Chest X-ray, PA view. Patient: 62 years old, sex F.
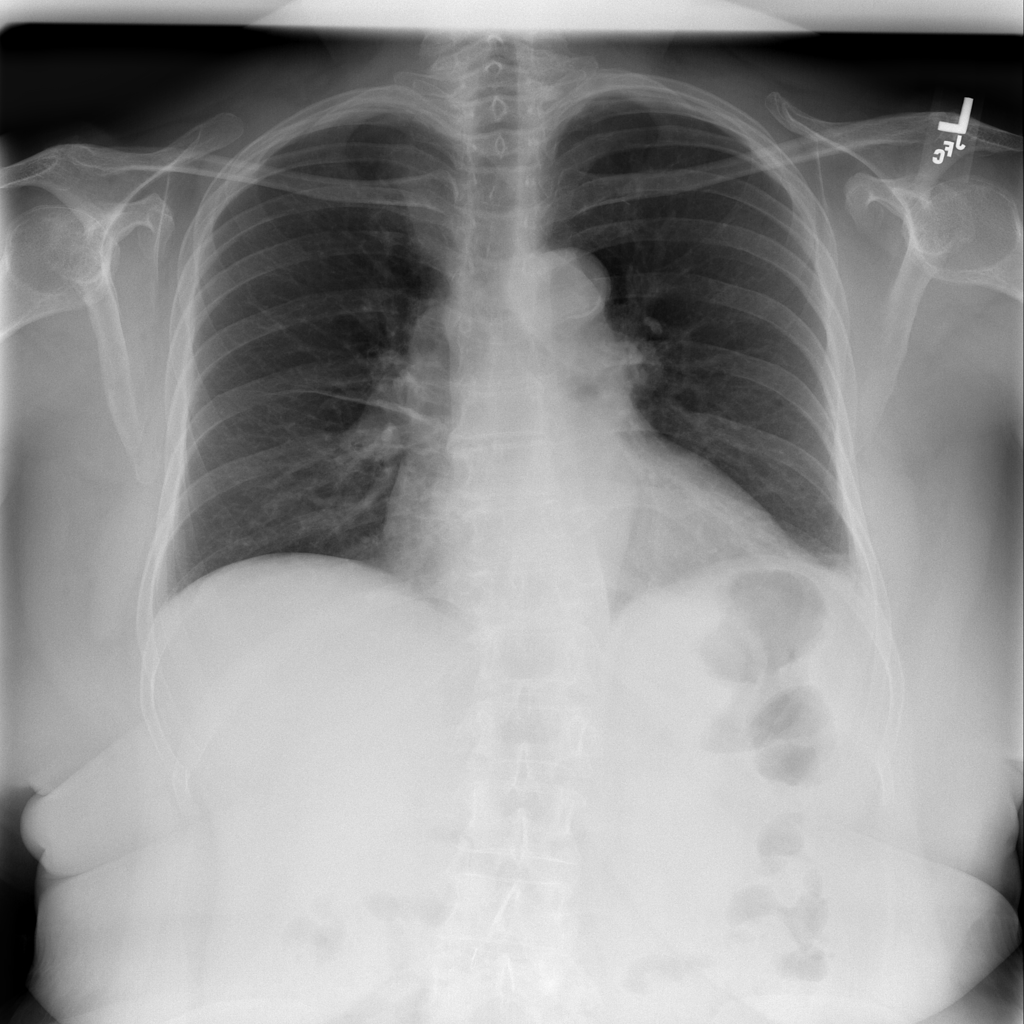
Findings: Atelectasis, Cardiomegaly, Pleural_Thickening